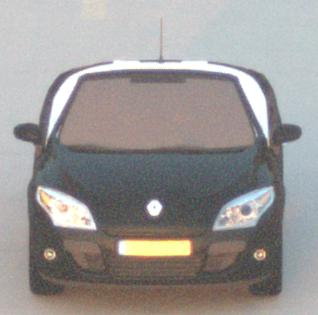
Make: Renault
Model: Mégane Coupé-Cabriolet 1.6 16V 110
Detailed model: Mégane (III) Coupé-Cabriolet
Model produced from: 2010/06
Model produced until: 2013/03
Doors: 2
Color: black
Road condition: dry road
Daytime: sunrise or sunset
Contrast: medium contrast